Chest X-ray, PA view. Patient: 72 years old, sex M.
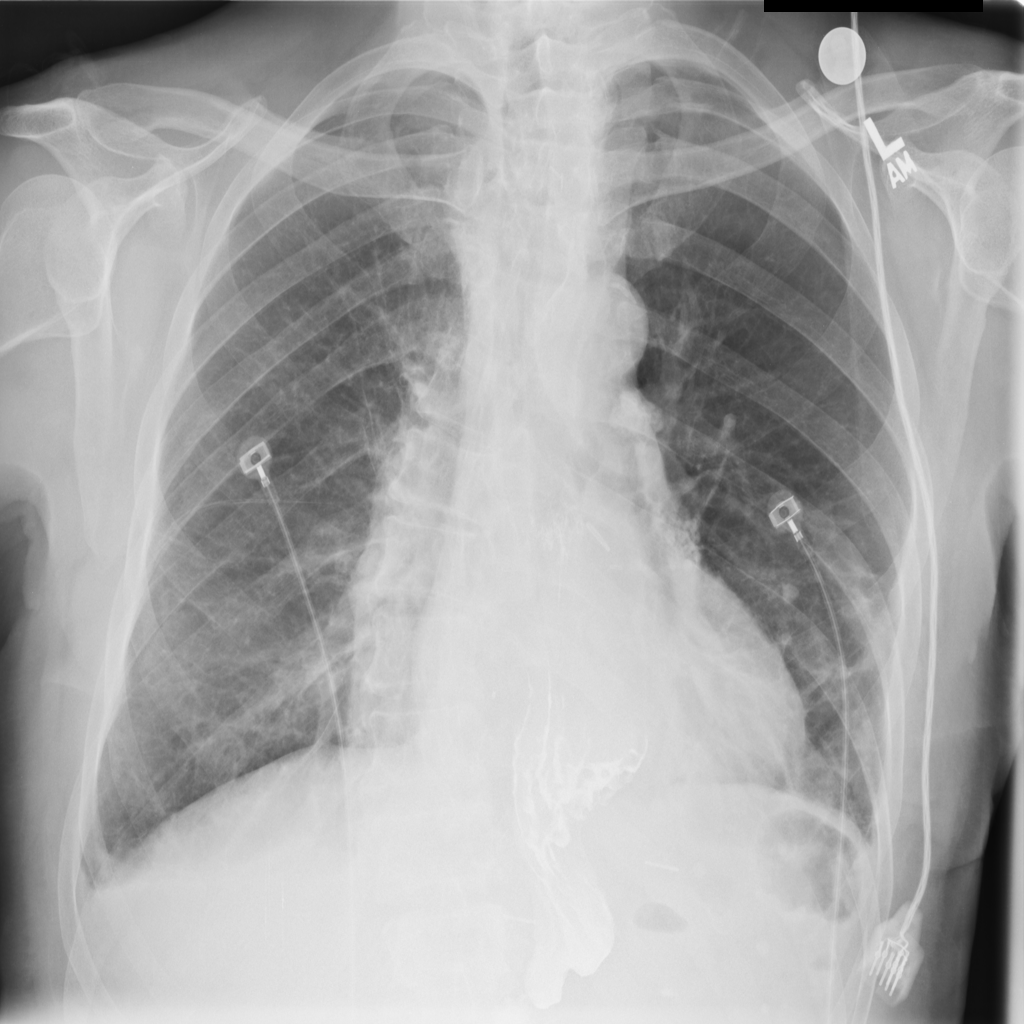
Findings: Effusion